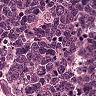
Metastatic tissue present: no